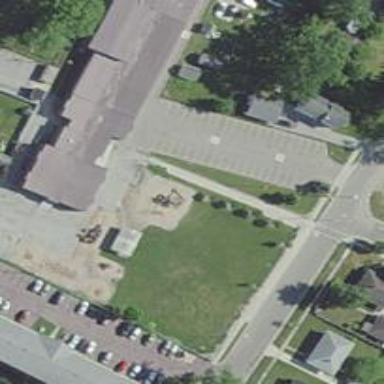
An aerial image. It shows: School.